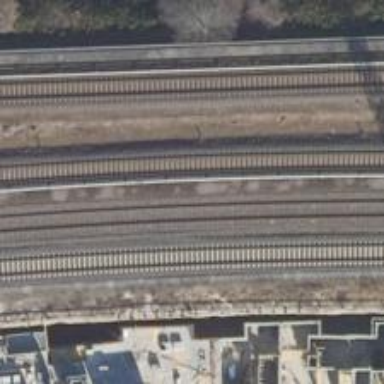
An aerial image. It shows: Railway track.